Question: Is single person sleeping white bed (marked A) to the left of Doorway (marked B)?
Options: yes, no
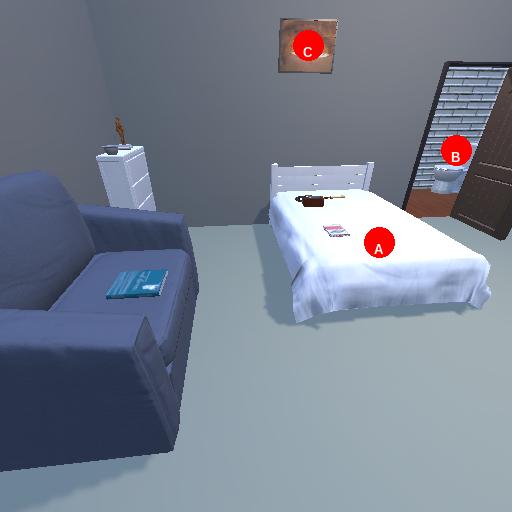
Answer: yes